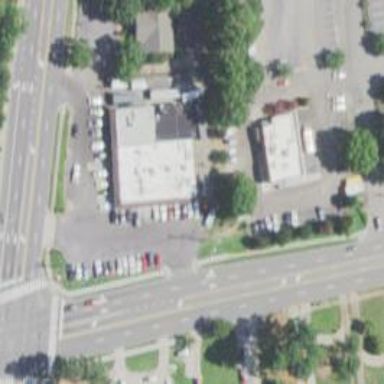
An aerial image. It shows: Convenience shop.